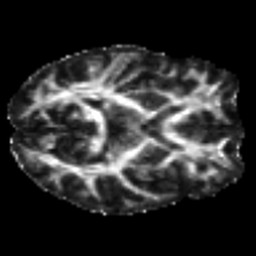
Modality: FA
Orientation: axial
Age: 23
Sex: female
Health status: ill
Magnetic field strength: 3 T
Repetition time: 8.4 s
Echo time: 0.0926 s